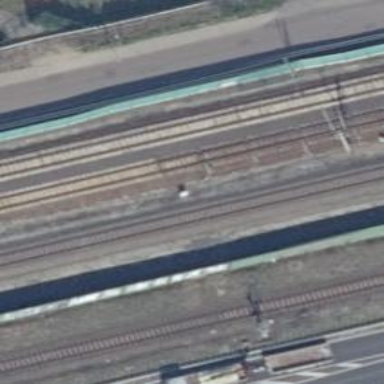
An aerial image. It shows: Railway switch with the turnout on the right side.